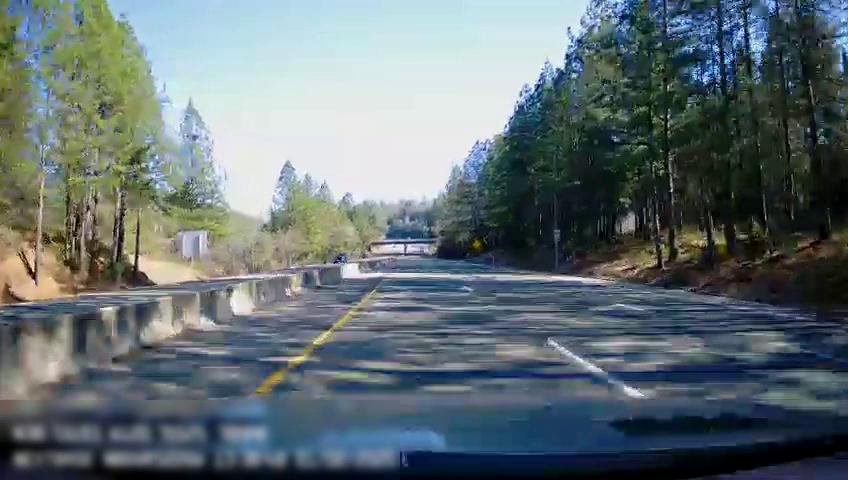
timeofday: Day
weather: Sunny
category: Drivable Space
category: Drivable Space
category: Vehicles | Truck
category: Lanes | Current Lane
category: Lanes | Current Lane
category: Lanes | Alternate Lane